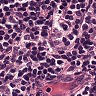
Metastatic tissue present: no